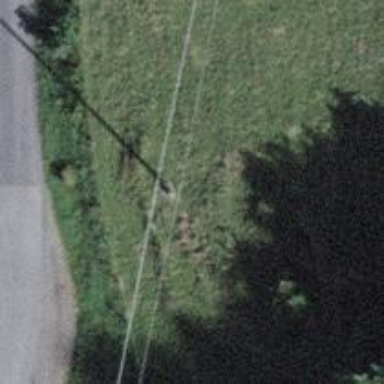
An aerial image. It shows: Minor power line.